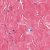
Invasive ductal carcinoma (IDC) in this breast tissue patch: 0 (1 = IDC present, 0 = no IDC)